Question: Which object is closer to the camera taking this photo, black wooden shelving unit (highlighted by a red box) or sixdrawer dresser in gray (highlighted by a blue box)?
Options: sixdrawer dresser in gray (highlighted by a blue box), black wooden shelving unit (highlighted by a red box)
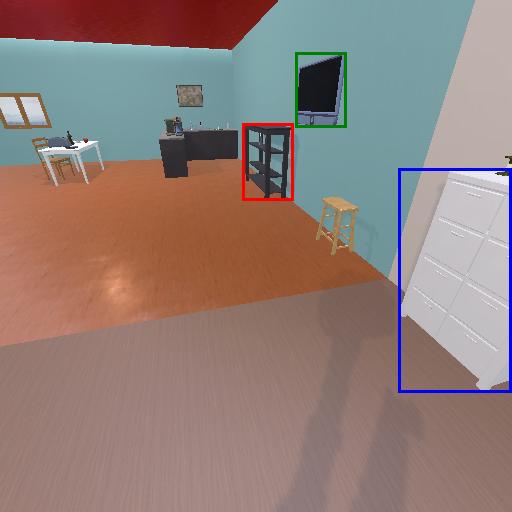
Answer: sixdrawer dresser in gray (highlighted by a blue box)